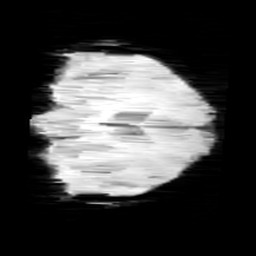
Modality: minIP
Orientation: coronal
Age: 12
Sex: female
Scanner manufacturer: siemens
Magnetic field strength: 3 T
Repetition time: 0.027 s
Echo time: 0.02 s